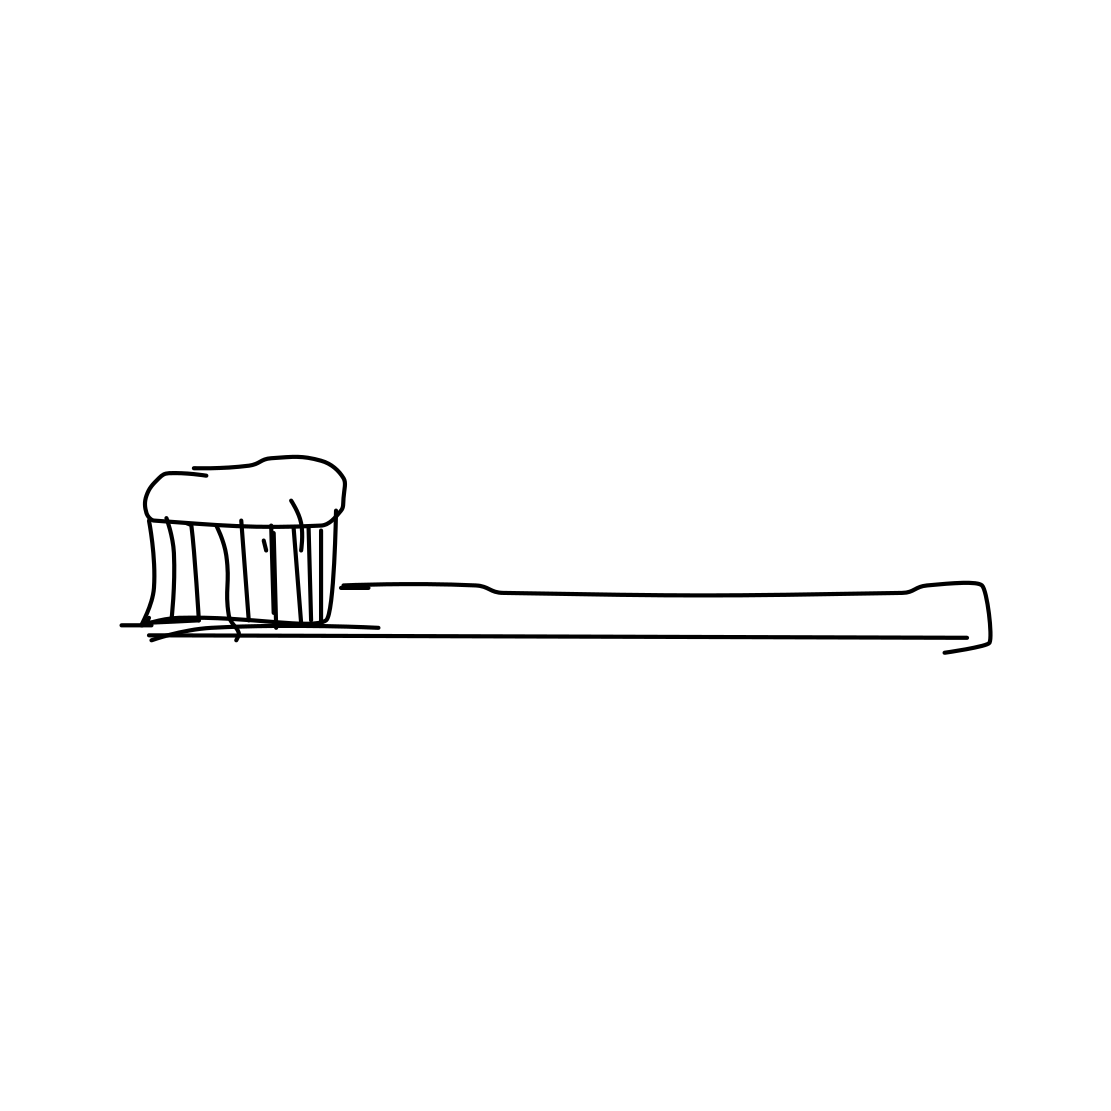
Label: toothbrush